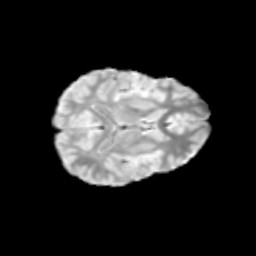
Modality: T2w
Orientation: axial
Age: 10
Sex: male
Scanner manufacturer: siemens
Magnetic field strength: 3 T
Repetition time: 3.8 s
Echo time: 0.07 s